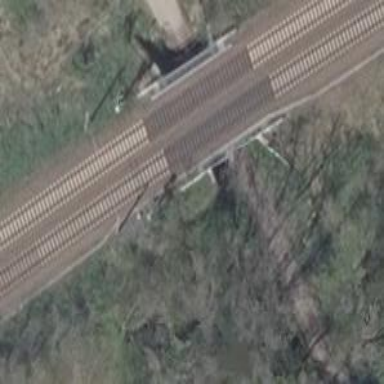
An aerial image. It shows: Rail on embankment with electrified contact lines.